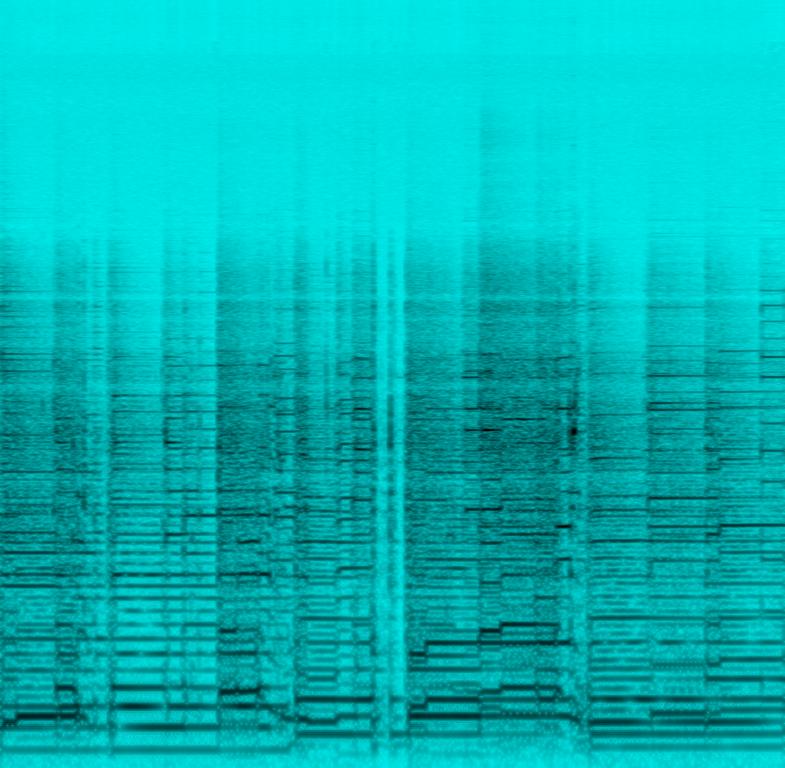
Solo performance of an electric guitar player strumming chords. The tone is overdriven and warm. The genre is rock.